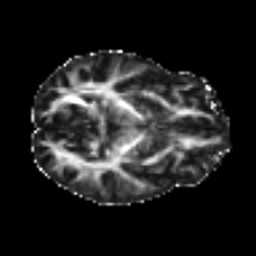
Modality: FA
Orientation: axial
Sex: female
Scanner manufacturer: ge
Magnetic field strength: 3 T
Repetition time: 7 s
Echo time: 0.08 s